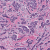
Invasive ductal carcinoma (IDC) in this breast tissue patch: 1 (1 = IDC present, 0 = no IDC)